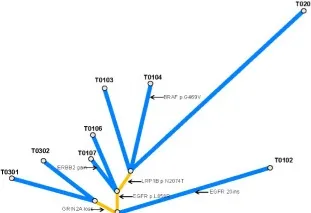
Radiological features and mutational characteristics of GGOs. Phylogenetic trees indicating the clonal structure of the tumors sequenced from this patient.
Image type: chart (chart)